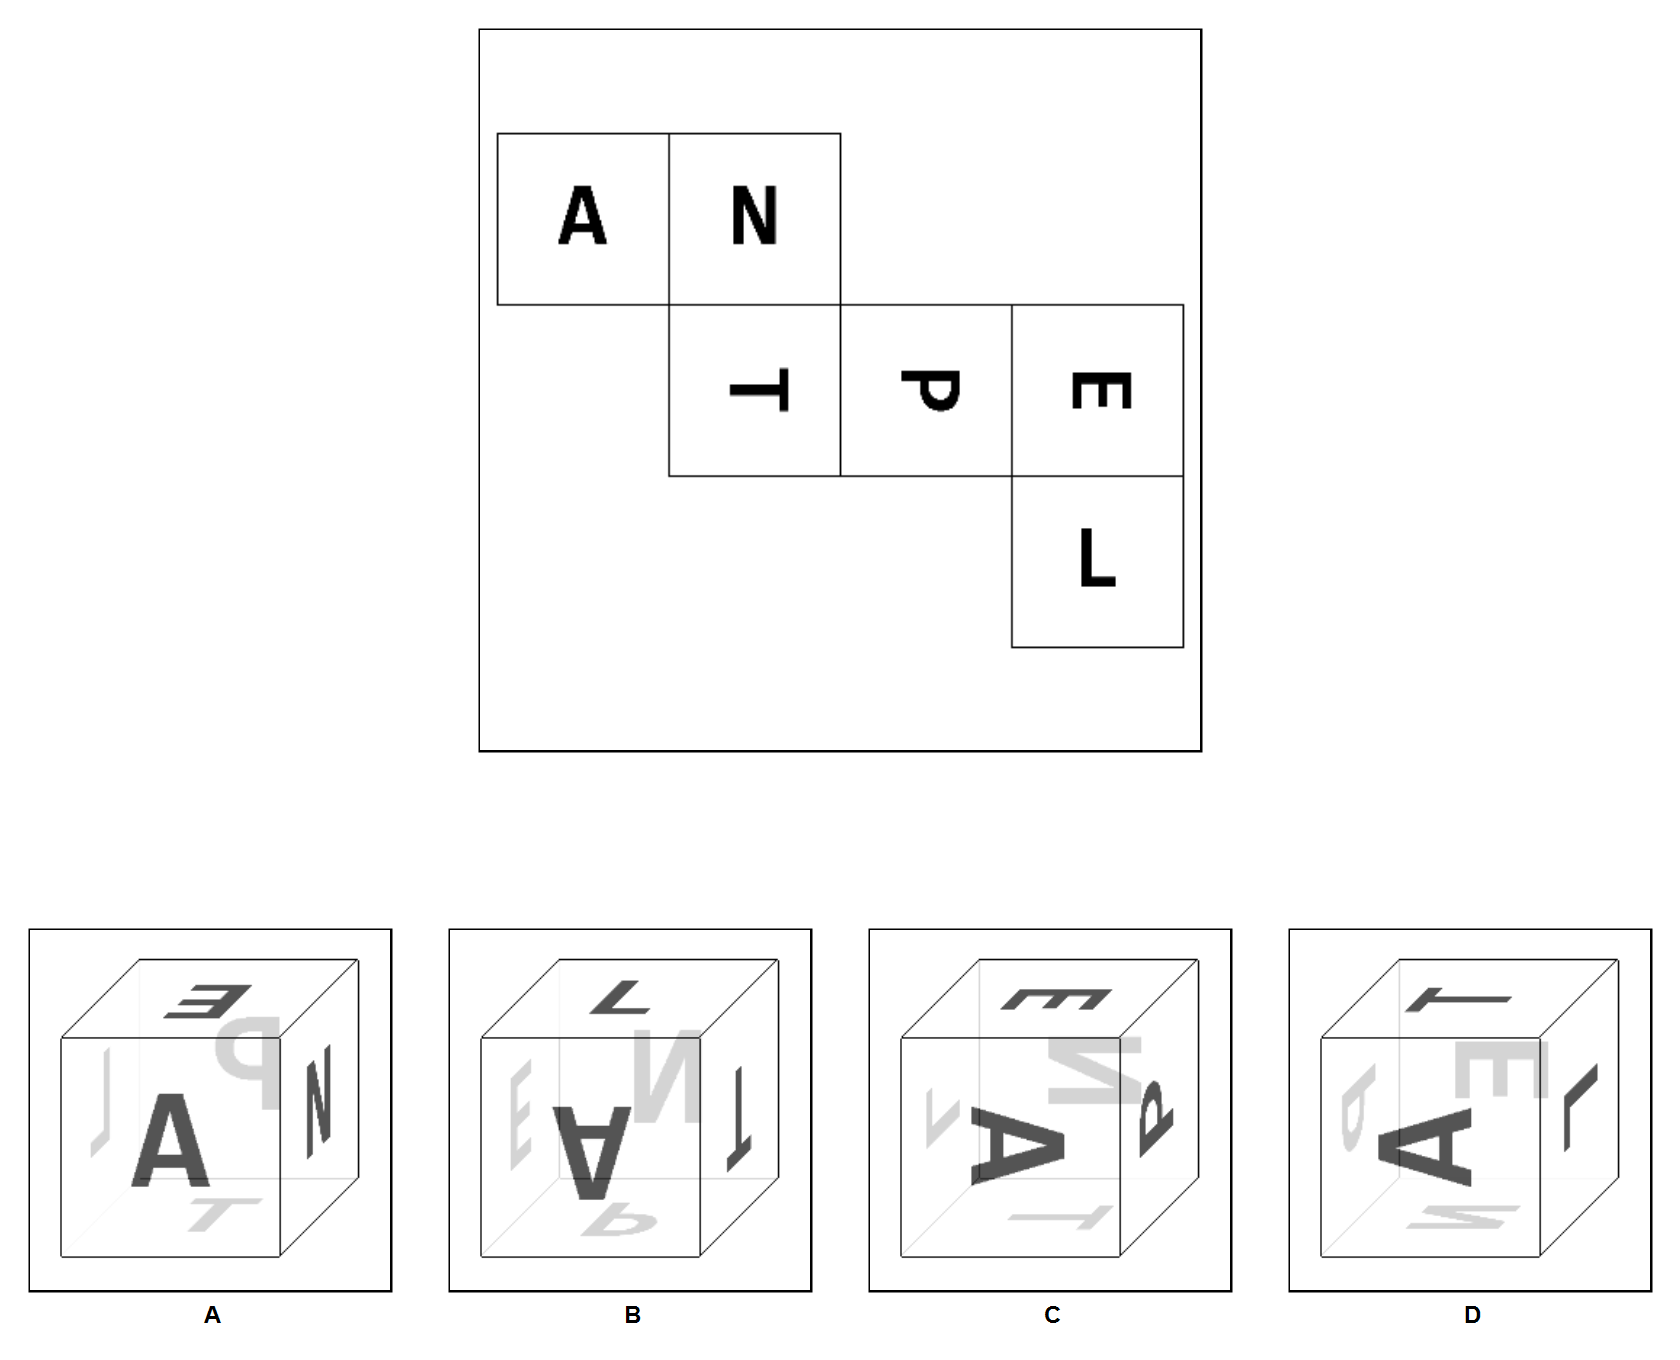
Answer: A